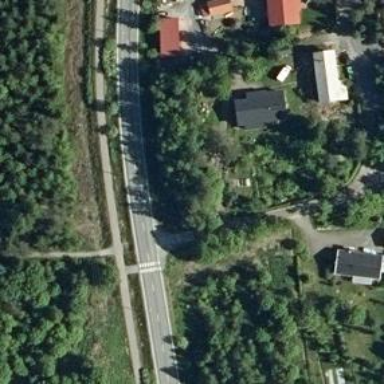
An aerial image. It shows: Tertiary road.